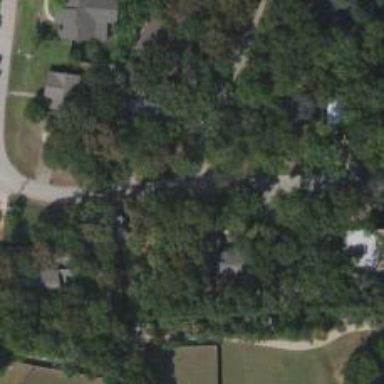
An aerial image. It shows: Residential road.